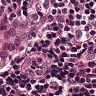
Metastatic tissue present: yes